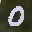
Label: 0